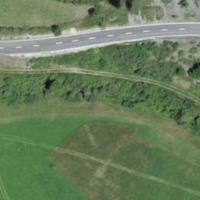
EUNIS habitat code: 24
Species observed at this site:
Dactylorhiza majalis